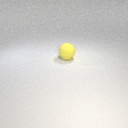
large yellow rubber sphere